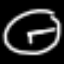
Label: clock